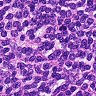
Metastatic tissue present: no